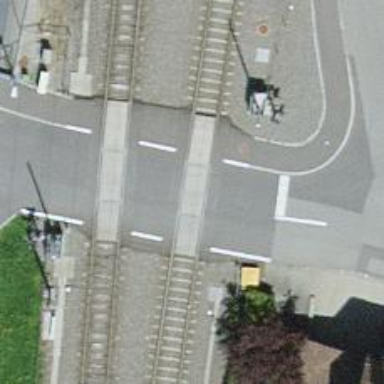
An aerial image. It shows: Level crossing with double half barrier.